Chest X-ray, PA view. Patient: 57 years old, sex M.
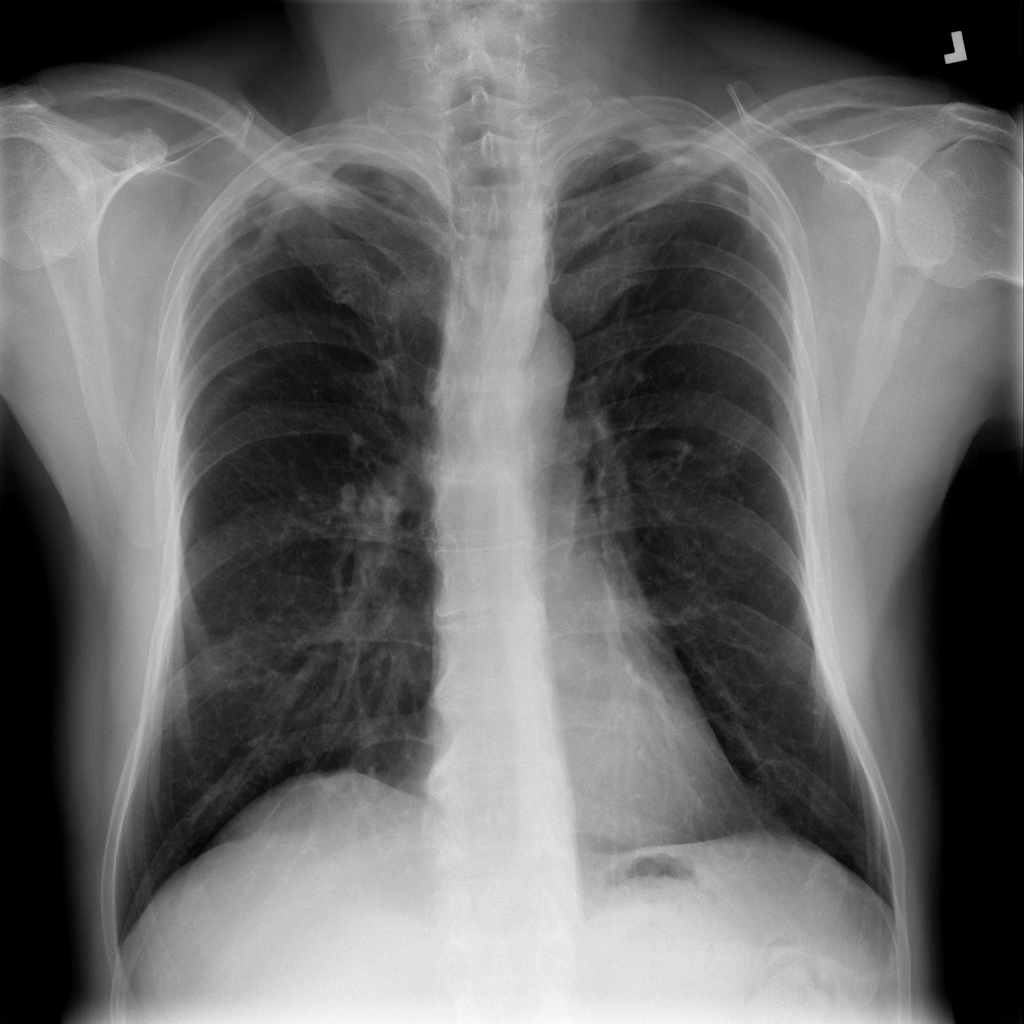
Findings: No Finding